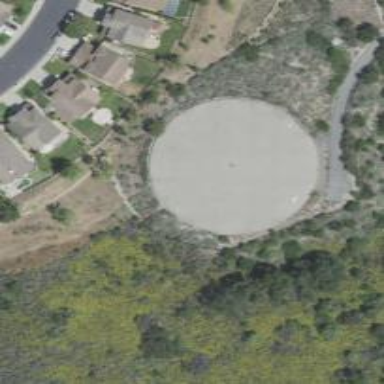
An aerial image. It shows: Covered man-made reservoir.